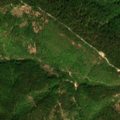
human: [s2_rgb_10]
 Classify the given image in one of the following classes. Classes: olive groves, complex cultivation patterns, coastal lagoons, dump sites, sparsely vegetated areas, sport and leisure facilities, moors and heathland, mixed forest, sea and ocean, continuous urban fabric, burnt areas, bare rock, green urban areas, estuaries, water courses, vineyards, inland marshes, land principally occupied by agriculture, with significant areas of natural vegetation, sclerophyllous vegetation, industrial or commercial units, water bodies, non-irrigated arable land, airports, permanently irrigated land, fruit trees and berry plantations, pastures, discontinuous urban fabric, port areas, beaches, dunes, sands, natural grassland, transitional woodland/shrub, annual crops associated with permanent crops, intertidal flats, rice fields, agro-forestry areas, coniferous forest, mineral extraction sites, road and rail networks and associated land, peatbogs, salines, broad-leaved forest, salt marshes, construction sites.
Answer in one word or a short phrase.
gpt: broad-leaved forest